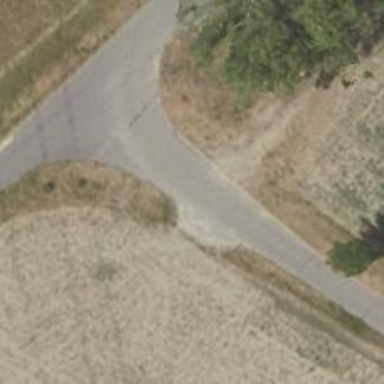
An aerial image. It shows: Unclassified asphalt road with no sidewalk.